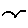
Label: bird